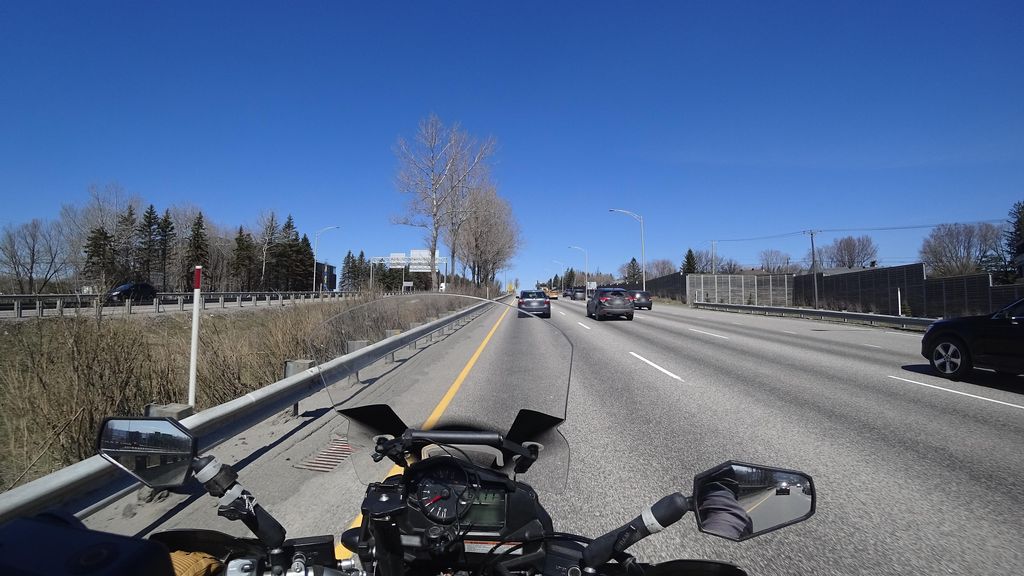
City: quebec_city